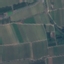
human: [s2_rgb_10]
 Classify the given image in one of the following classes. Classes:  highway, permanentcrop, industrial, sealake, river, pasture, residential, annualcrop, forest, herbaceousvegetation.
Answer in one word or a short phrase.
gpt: PermanentCrop